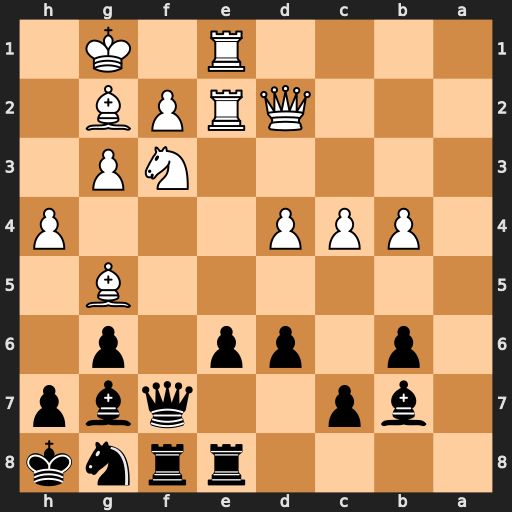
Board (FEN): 4rrnk/1bp2qbp/1p1pp1p1/6B1/1PPP3P/5NP1/3QRPB1/4R1K1
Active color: b
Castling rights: -
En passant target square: -
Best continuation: Bxf3 Bxf3 Qxf3